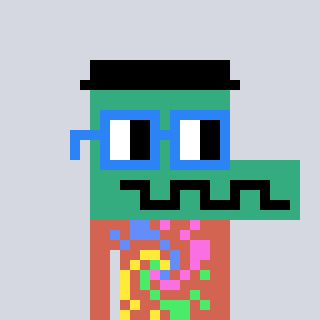
a pixel art character with square blue glasses, a crocodile-shaped head and a peachy-colored body on a cool background